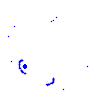
Particle: pion